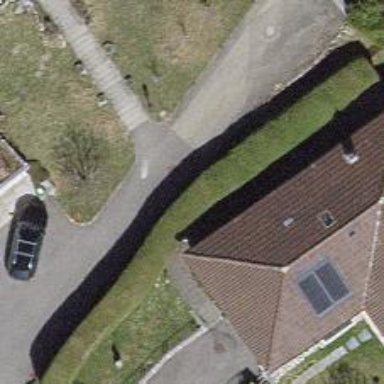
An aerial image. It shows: Hedge acting as barrier.